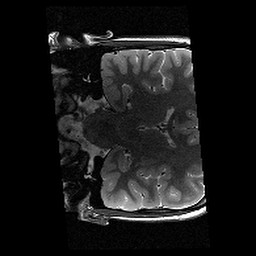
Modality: T2w
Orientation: coronal
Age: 14
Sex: female
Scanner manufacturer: siemens
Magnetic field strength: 3 T
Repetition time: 9.23 s
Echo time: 0.067 s